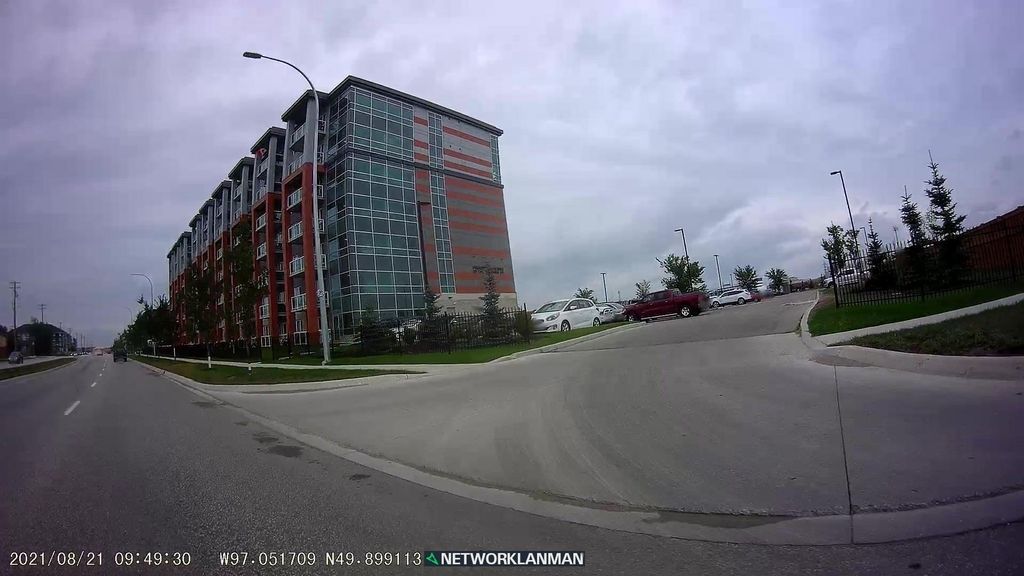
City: winnipeg